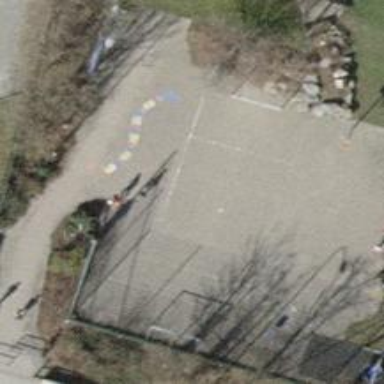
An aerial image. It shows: School.